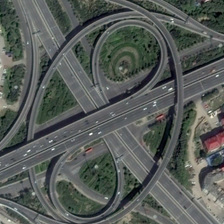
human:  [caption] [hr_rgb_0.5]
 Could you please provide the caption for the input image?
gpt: many green plants are near a viaduct with some cars .

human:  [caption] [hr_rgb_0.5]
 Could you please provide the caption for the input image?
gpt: many green plants are near a viaduct with some cars .

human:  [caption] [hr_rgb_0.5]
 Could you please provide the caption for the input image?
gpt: many green plants are near a viaduct with some cars .

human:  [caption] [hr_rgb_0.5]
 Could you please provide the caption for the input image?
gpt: many green plants are near a viaduct with some cars .

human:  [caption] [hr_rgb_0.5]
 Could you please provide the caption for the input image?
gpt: many green plants are near a viaduct with some cars .